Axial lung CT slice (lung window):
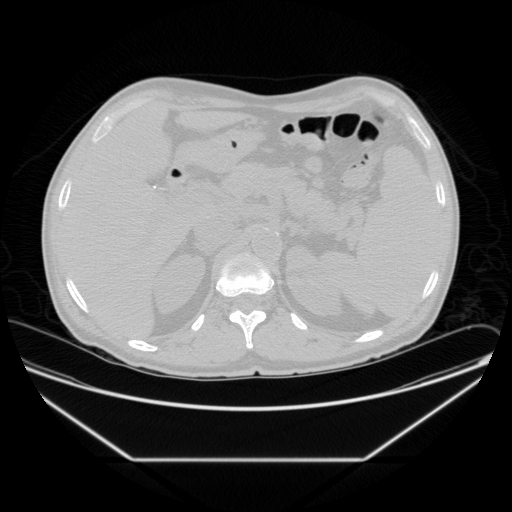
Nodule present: no